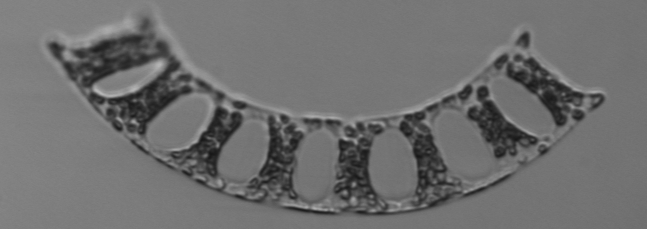
Label: Eucampia